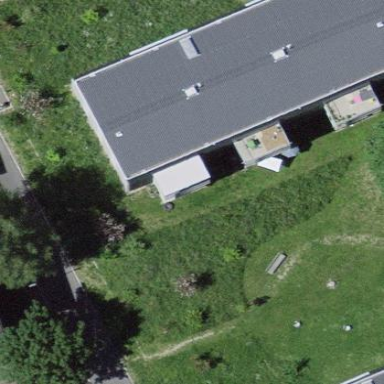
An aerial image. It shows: Grey building with gambrel-shaped grey roof.